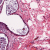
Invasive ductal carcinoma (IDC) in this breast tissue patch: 0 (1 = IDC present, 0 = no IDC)